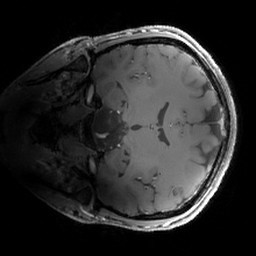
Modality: MP2RAGE
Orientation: coronal
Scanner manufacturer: siemens
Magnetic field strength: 6.98 T
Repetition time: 4.73 s
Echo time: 0.00191 s